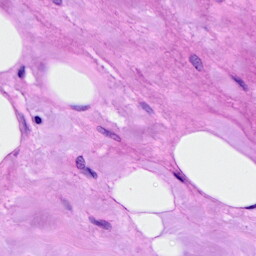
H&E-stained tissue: Breast